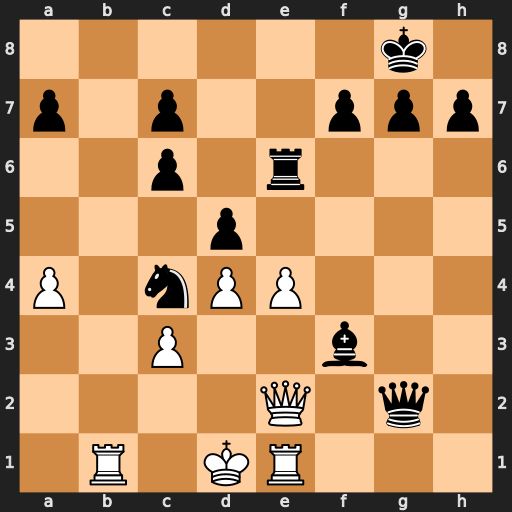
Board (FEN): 6k1/p1p2ppp/2p1r3/3p4/P1nPP3/2P2b2/4Q1q1/1R1KR3
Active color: w
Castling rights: -
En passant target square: -
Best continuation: Rb8+ Re8 Rxe8#